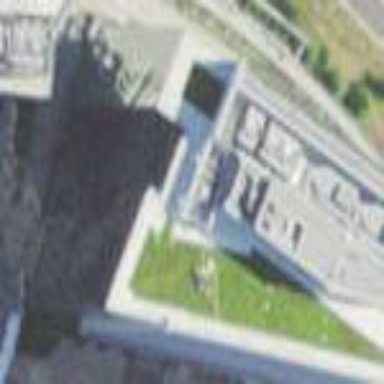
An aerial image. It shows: Commercial building.